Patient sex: F
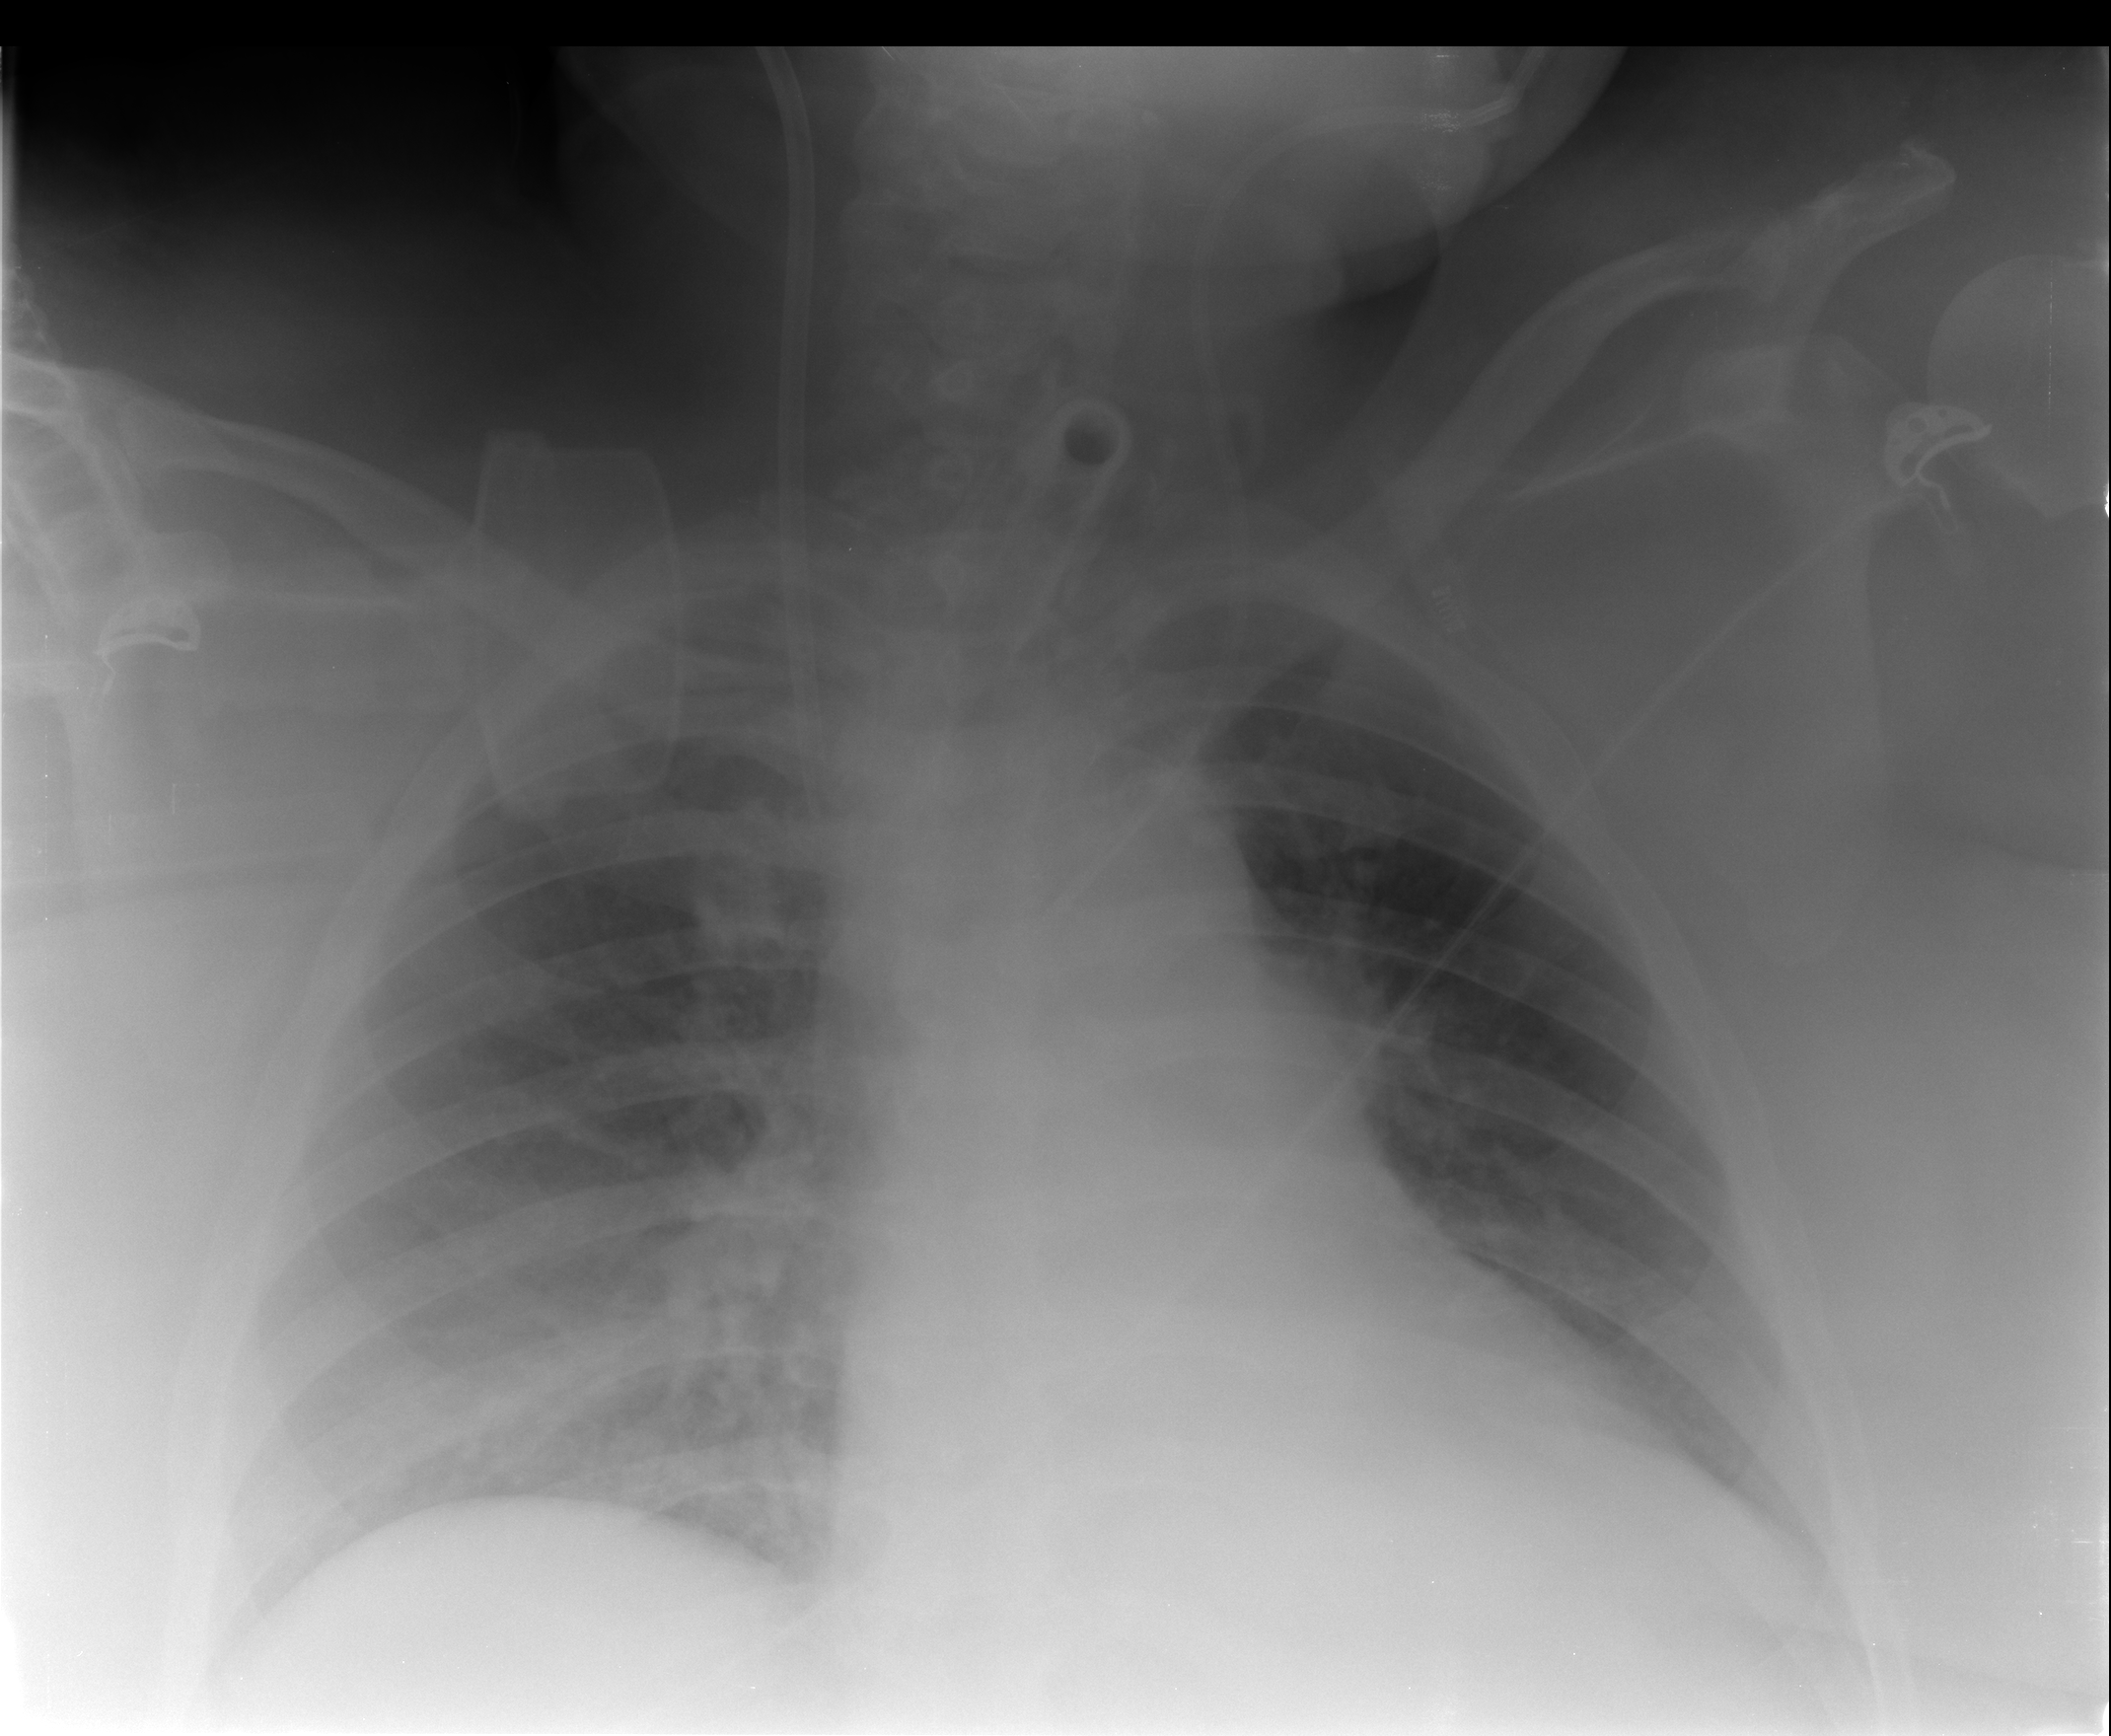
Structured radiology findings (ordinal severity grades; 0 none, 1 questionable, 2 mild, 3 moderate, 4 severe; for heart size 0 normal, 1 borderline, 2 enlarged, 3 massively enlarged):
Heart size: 1
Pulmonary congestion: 1
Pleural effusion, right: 1
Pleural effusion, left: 1
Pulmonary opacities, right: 0
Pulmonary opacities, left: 0
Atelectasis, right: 1
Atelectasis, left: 2